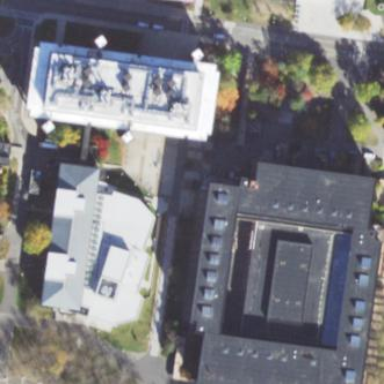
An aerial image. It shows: Library building.